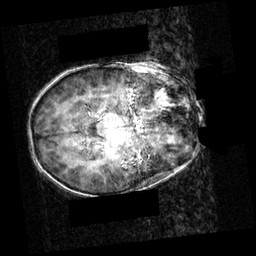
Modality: T1w
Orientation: axial
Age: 12
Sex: female
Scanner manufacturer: siemens
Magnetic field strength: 3.951 T
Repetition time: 1.5 s
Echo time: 0.00335 s